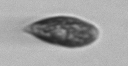
Label: Euglena